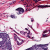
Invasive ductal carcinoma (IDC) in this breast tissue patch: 0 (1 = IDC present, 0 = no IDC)